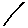
Label: line